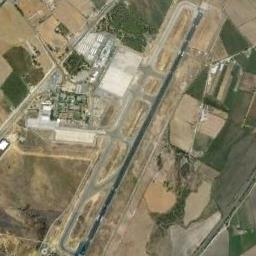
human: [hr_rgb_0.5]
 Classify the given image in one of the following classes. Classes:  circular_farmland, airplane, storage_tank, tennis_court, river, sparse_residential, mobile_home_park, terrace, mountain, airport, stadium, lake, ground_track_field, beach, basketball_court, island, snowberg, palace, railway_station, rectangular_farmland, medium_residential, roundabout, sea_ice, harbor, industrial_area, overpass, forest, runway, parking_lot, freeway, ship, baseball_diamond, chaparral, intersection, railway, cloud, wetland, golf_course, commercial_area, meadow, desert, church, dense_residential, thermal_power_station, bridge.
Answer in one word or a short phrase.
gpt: airport